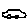
Label: car